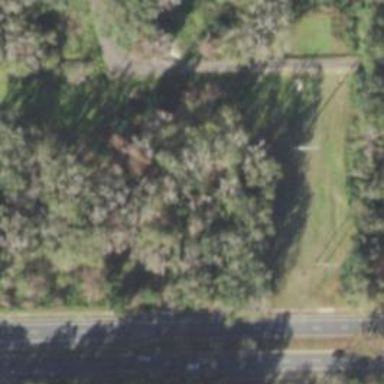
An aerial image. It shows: Disc golf tee area.